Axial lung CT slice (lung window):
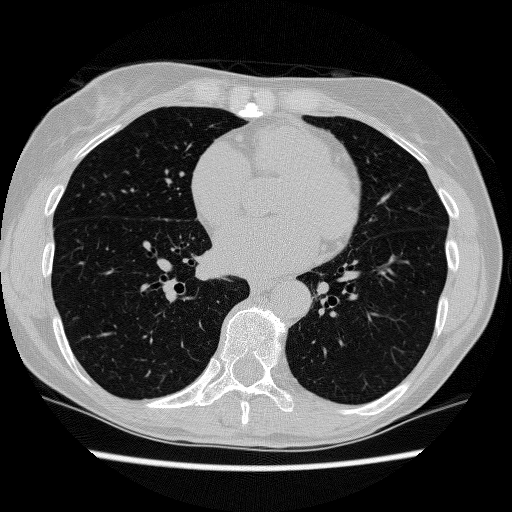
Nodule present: no